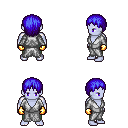
a pixel art fantasy rpg character, male body template, dark elf, purple skin, white robe, teal pants, blue plain hairstyle, gold gloves, four views (front, back, left, right), 2x2 character sprite sheet, small pixel art, hard edges, no anti-aliasing